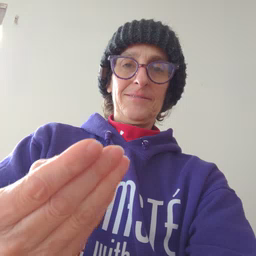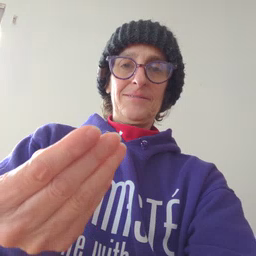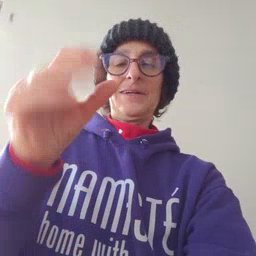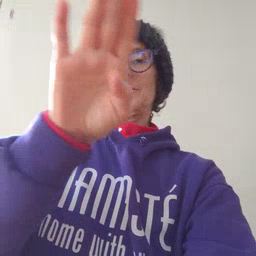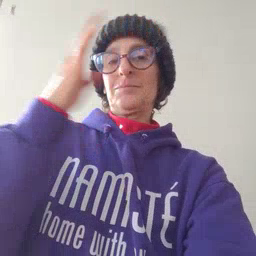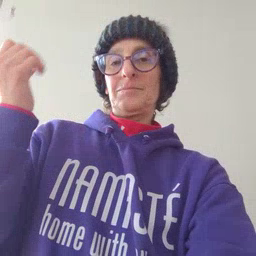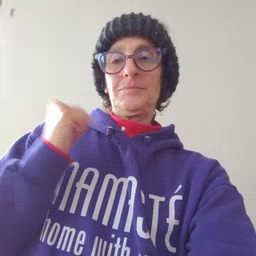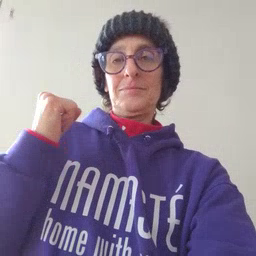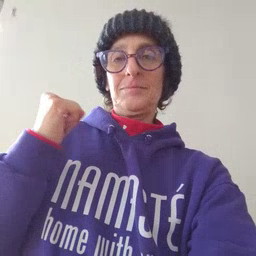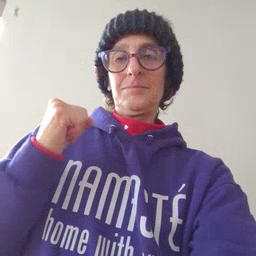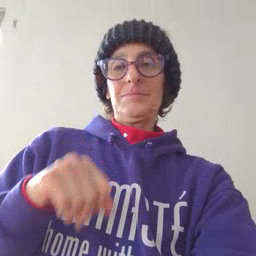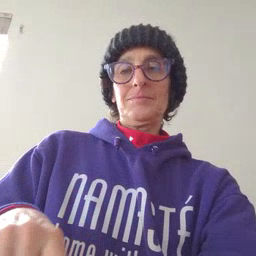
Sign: refrigerator